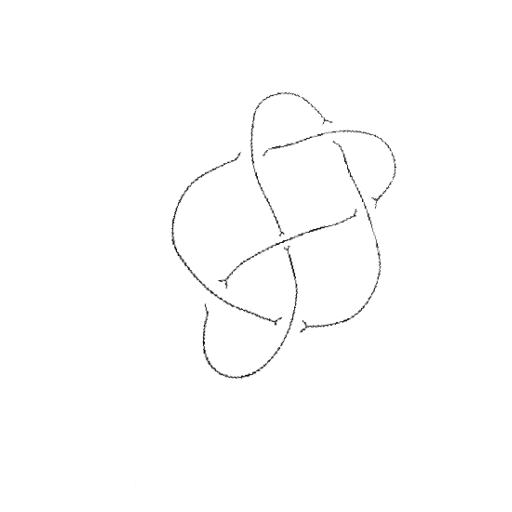
Crossing number: 6